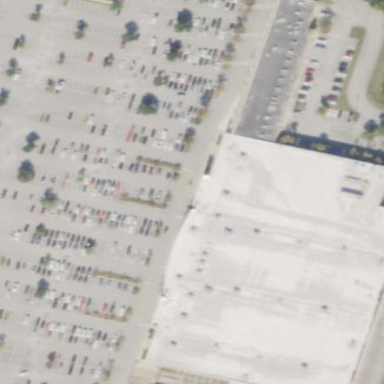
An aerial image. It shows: Department store building.